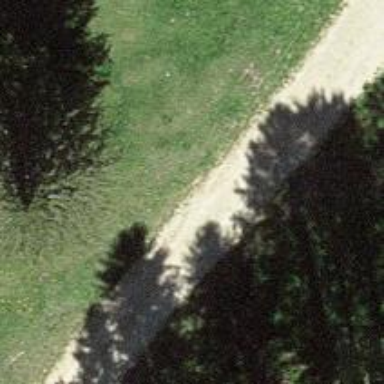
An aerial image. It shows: Gravel track with grade2 quality.